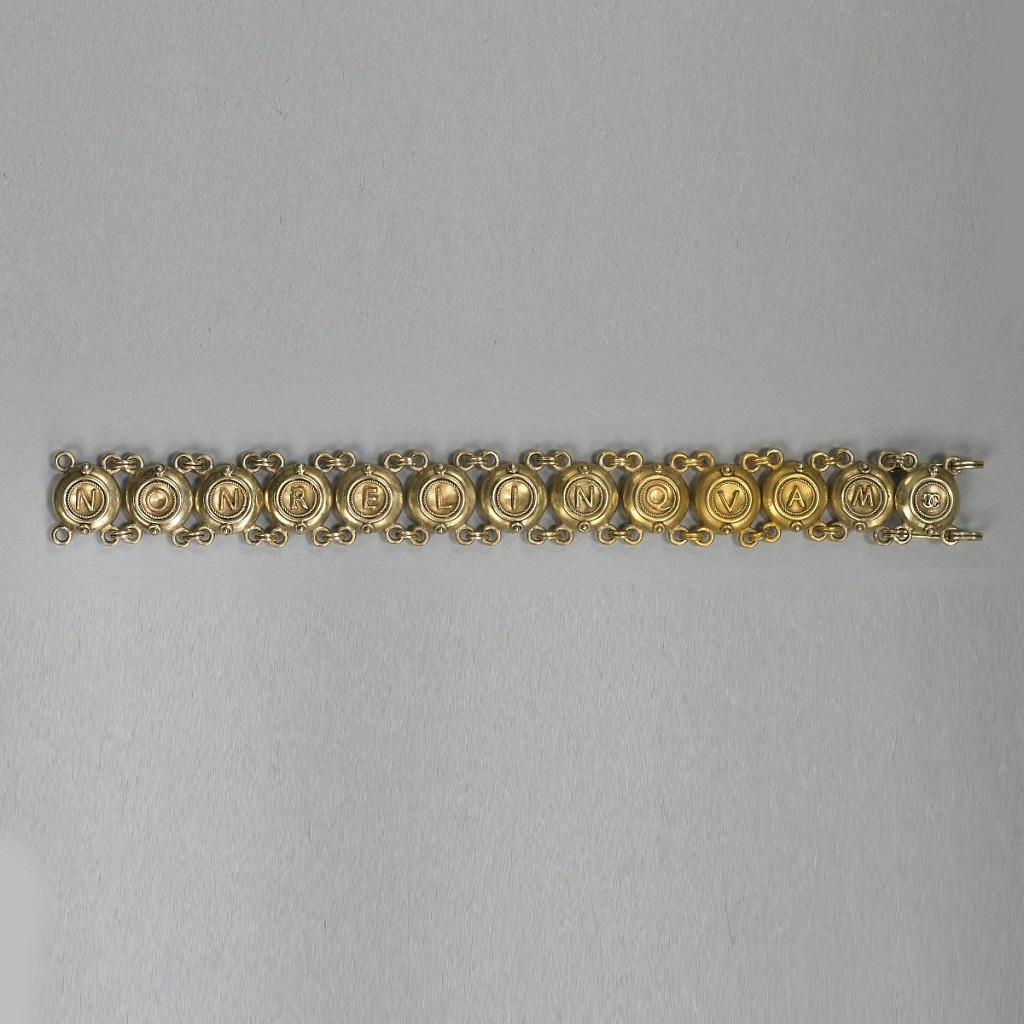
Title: Bracelet (the Latin words NONRELINQUES on one side, NONRELINQUAM on the other)
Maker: Fortunato Pio Castellani & Sons, Italy, founded 1815
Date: ca. 1870
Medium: Gold
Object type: Bracelet
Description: Bracelet of thirteen linked disks with letters spelling "NONRELINQUES" on one side, and "NONRELINQUAM" on the other.